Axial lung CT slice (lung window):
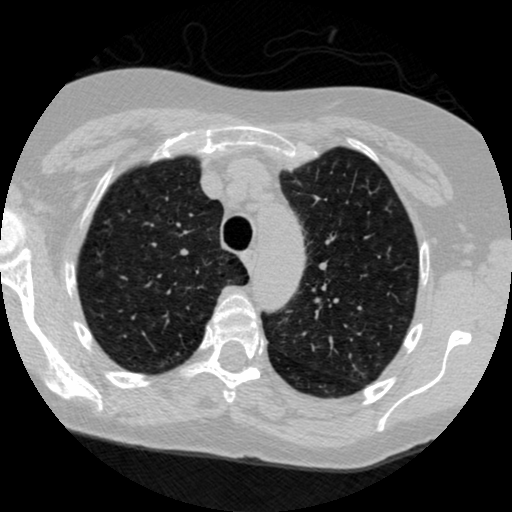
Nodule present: no